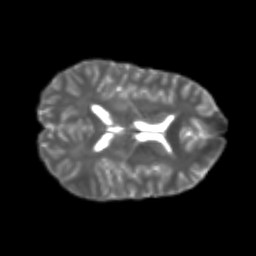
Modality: T2w
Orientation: axial
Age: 23
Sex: male
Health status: healthy
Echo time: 0.074 s